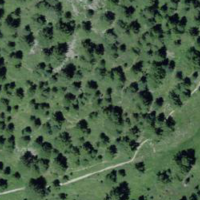
EUNIS habitat code: 43
Species observed at this site:
Platanthera bifolia
Juniperus communis